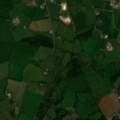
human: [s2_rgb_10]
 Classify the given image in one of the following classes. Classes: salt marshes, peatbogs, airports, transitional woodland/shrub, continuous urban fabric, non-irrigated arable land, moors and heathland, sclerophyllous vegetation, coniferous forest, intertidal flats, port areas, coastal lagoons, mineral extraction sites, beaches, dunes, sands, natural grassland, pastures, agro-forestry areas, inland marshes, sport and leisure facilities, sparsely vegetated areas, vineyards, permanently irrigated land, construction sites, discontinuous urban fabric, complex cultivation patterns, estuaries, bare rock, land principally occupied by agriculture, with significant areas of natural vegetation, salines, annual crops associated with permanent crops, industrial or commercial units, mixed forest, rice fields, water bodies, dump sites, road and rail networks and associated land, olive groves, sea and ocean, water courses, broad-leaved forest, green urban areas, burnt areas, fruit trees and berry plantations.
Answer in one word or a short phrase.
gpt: pastures